Question: Is it possible to change the origin of the coordinate system in the UIKit or CoreGraphics frameworks? I have attached a picture to explain what I mean:
Thanks!
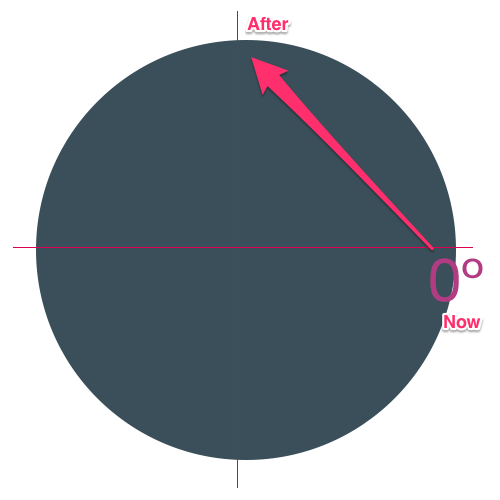
Answer: When you set a view's 'transform', it has two effects:
1. The view applies the transform to the graphics context used in drawRect:.
2. The view applies the transform to the coordinate system used to lay out its subviews.
From your comment it sounds like you want #1 but not #2. Here are some ways you can get #1 without #2:
1. Don't set the view's transform at all. Instead, apply the transform to the graphics context in drawRect:, like this: CGAffineTransform transform = ...
CGContextConcatCTM(UIGraphicsGetCurrentContext(), transform);
Or build up the transform directly in the graphics context using methods like CGContextRotateCTM.
2. Make a separate subview (with its own UIView subclass) for drawing, and set the transform on that subview. Thus your view hierarchy will look like this: view
subview for drawing, with transform
other, untransformed subview #1
other, untransformed subview #2
other, untransformed subview #3
etc.
3. Go to the view's underlying CALayer. When you set the view's transform property, it converts the affine transform to a full 3D (4x4) transform matrix and sets the transform property of its layer. The layer has another property, sublayerTransform, which applies only to its sublayers. I believe you can set the sublayerTransform to the inverse of its transform to effectively make transform apply only to the graphics you draw into its context. This should do it: view.transform = ...;
view.layer.sublayerTransform = CATransform3DInvert(view.layer.transform);